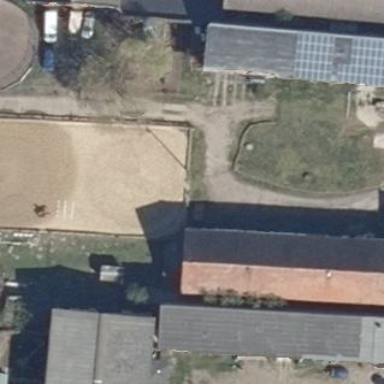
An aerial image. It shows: Equestrian pitch used for leisure and sports activities.